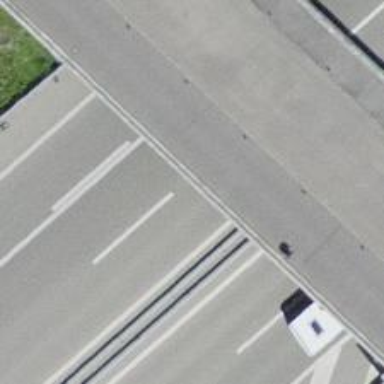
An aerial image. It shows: Motorway.